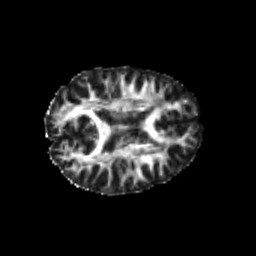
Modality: FA
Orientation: axial
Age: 20
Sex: female
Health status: healthy
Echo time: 0.074 s